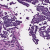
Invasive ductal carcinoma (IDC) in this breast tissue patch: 1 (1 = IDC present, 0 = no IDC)